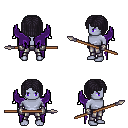
a pixel art fantasy rpg character, male body template, dark elf, purple skin, purple wings, metal pants, raven pageboy hairstyle, metal gloves, spear, four views (front, back, left, right), 2x2 character sprite sheet, small pixel art, hard edges, no anti-aliasing